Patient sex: F
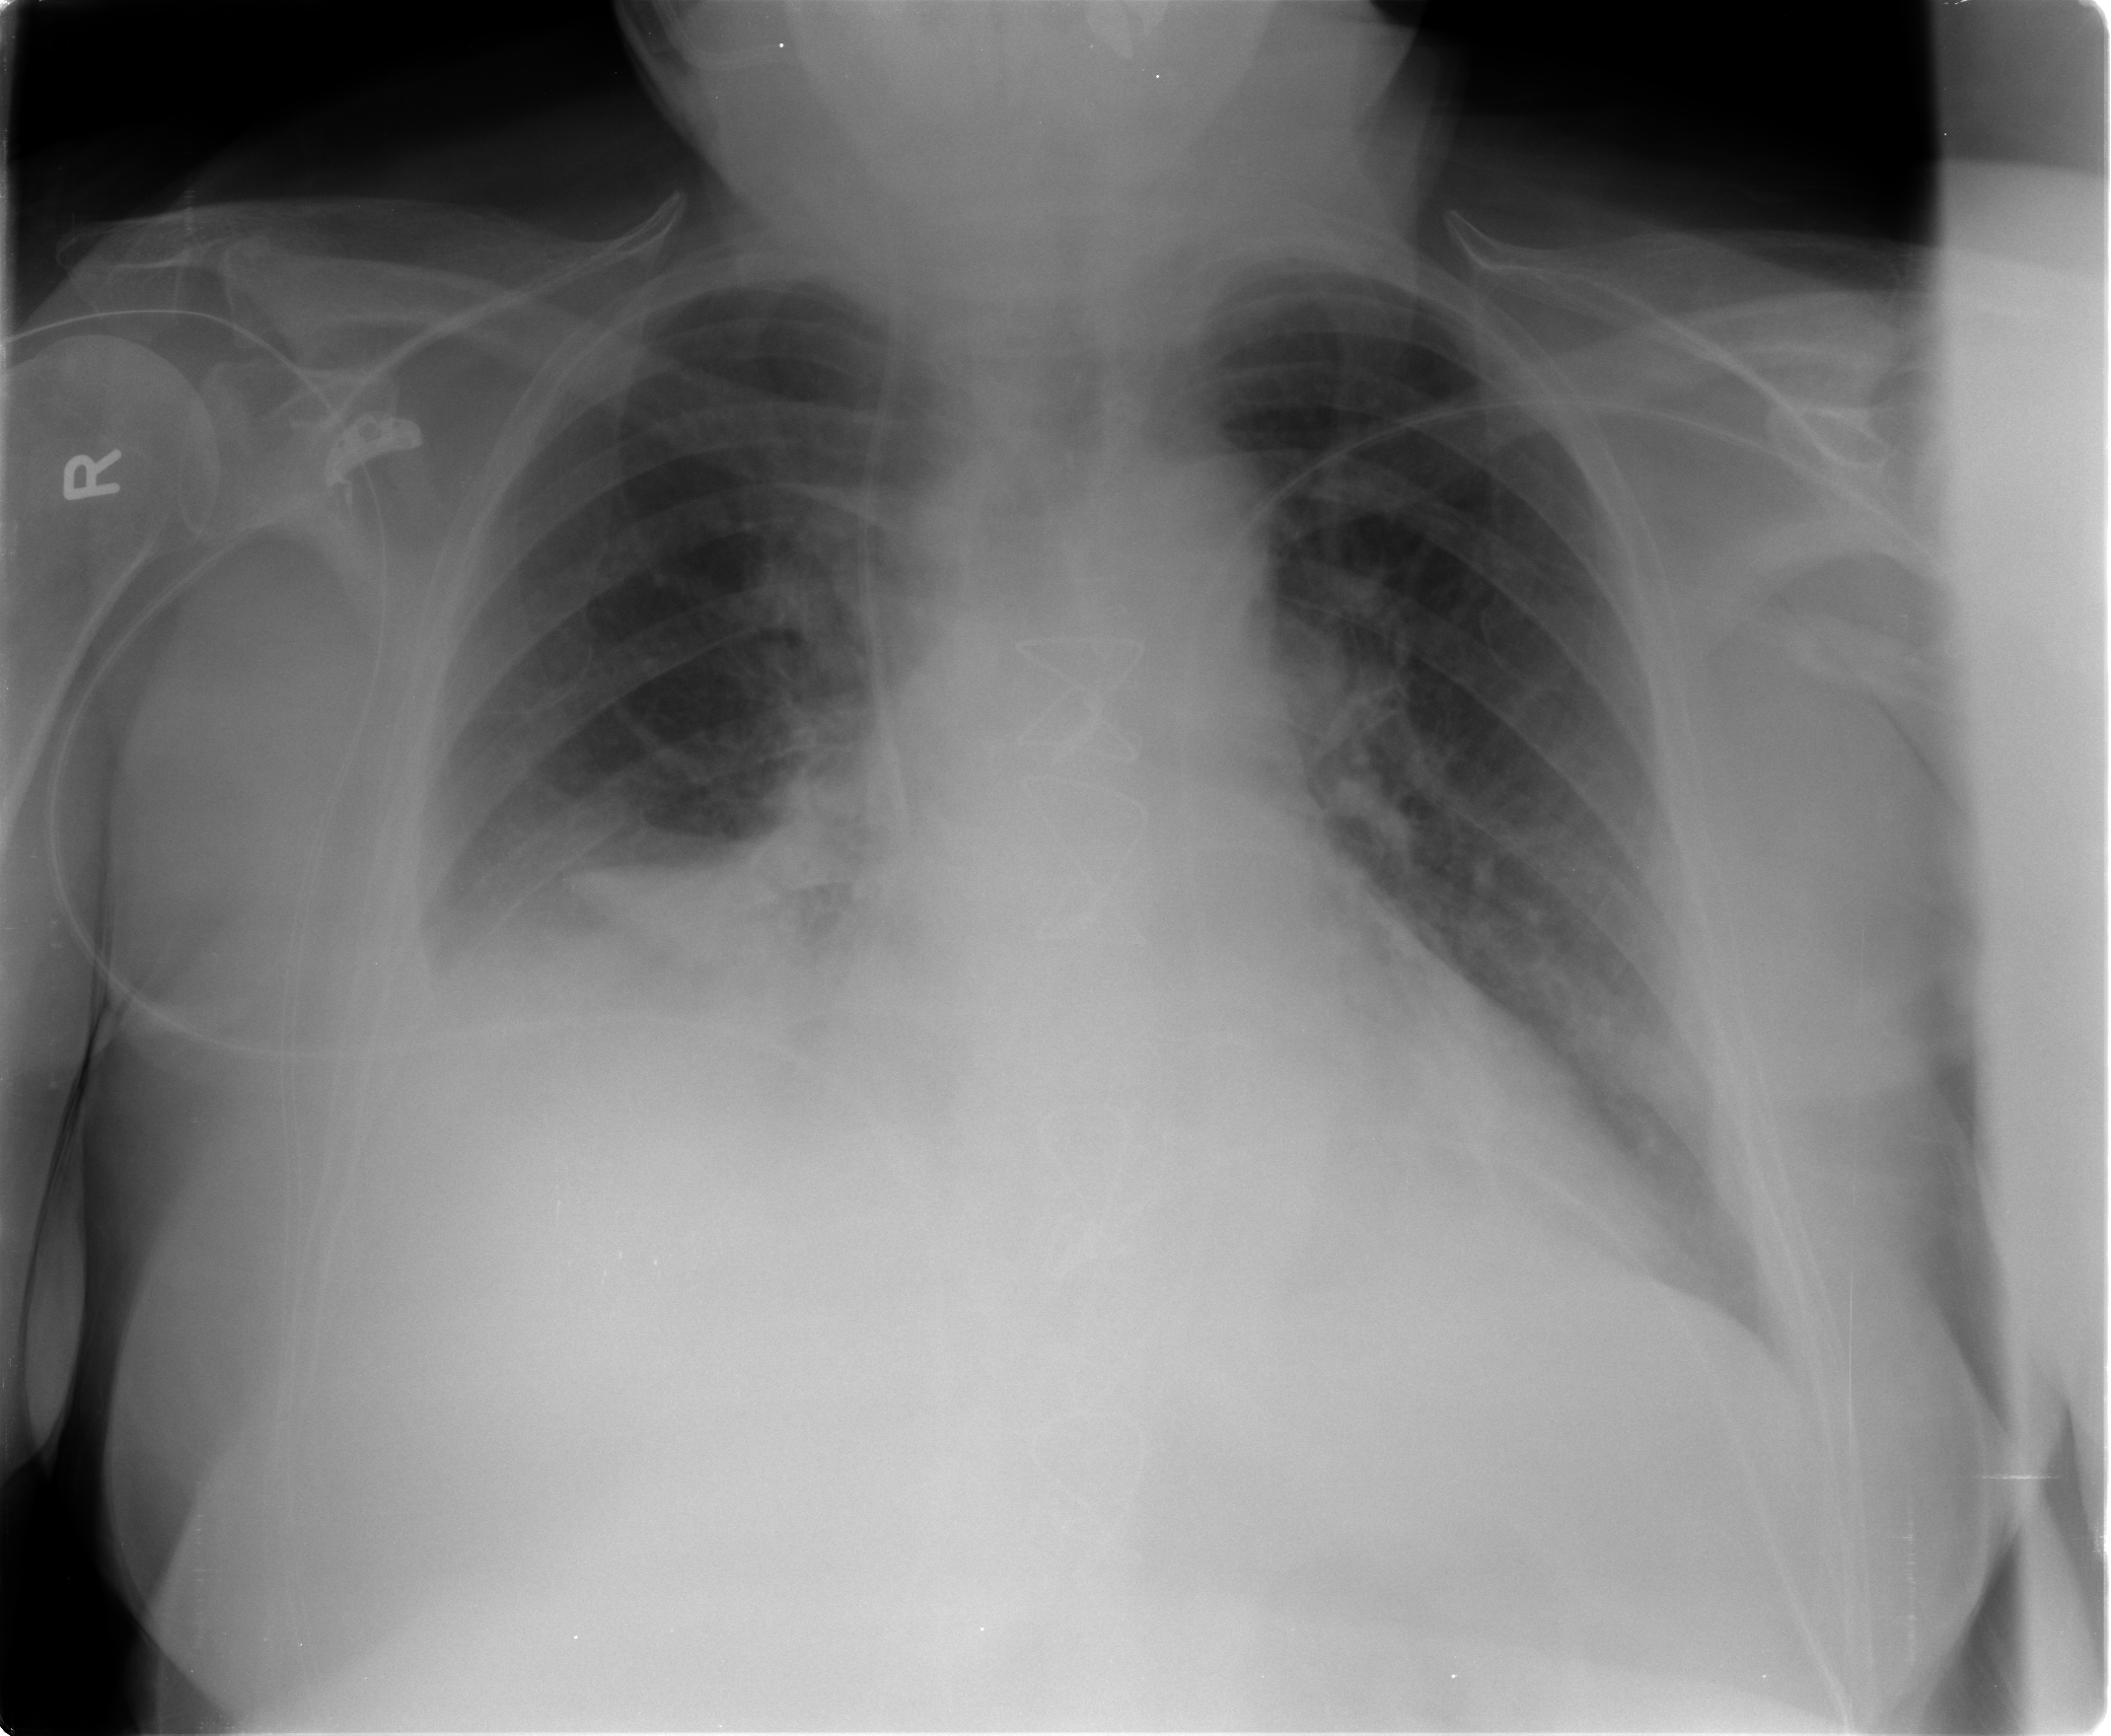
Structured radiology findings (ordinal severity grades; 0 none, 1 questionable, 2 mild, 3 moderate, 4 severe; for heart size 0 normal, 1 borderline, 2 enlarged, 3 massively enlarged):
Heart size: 2
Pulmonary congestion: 2
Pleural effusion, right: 2
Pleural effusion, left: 1
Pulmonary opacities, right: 2
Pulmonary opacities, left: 0
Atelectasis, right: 2
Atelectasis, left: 2